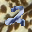
Label: 2